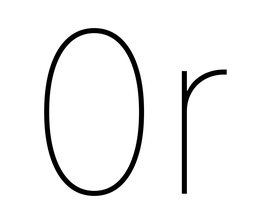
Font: Inter_Thin